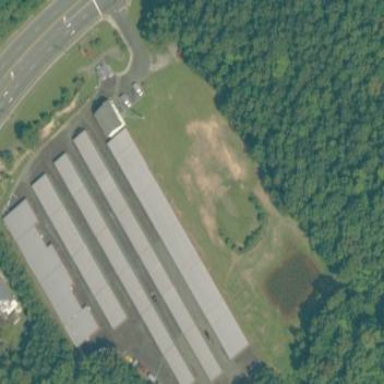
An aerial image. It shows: Warehouse.